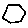
Label: hexagon